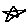
Label: star